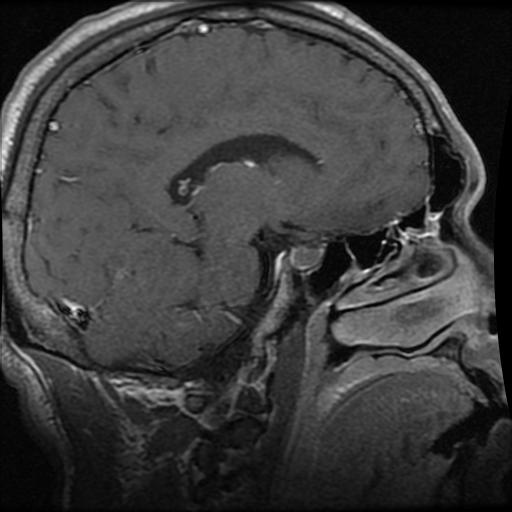
Label: pituitary